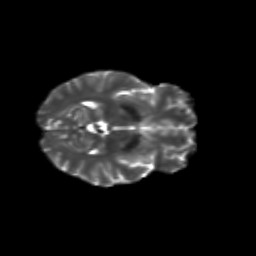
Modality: T2w
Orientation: axial
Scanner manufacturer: siemens
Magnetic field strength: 3 T
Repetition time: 9.2 s
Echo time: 0.084 s